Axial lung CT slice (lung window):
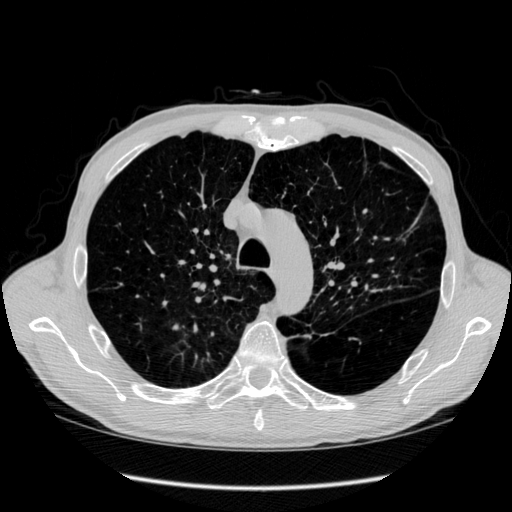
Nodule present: no